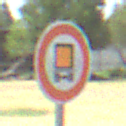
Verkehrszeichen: VerbotKennzeichnungspflichtigeKraftfahrzeugeGefaehrlicheGueter
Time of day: Midday
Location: Outdoor (Nature)
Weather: Clear
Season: NotSpecified
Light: Natural